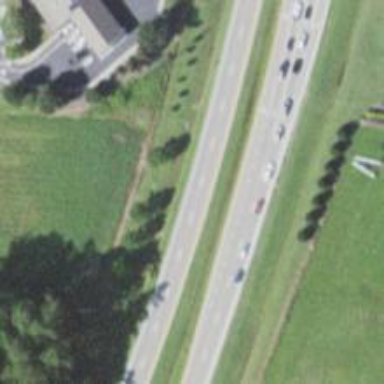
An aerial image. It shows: Trunk highway with expressway features.